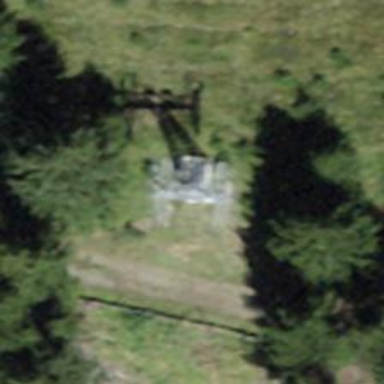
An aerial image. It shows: Pylon used for aerialway.